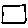
Label: square